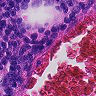
Metastatic tissue present: no